Question: This is mostly a follow-up question on a <URL>.
Given that in ggplot2 and grid there are different linetypes and spacings vary between line sizes, what is their relationship?
There are two things I do not quite understand.
1. How is the line size defined? If I were to draw a straight vertical line and substitute it by a rectangle, what should be the width of the rectangle to get the equivalent of the line's size? Especially, how does the lwd = 1 or lwd = 10 I pass to par()/gpar() relate to absolute dimensions (pixels, mm, inches, points)?
The 'gpar()' documentation refers to the 'par()' documentation which states the following:
> The line width, a positive number, defaulting to 1. The interpretation is device-specific, and some devices do not implement line widths less than one.
Which is fair enough but I couldn't really find the necessary device specific documentation for common devices.
1. I think I might assume that the spacings of different linetypes are proportional to their size, but how exactly are the 'dotdash', 'dashed', 'dotted' etc. proportions of dash-length to spacing-length defined?
In the plot below, how can I predict or calculate the dash/spacing lengths in advance?
'''
library(ggplot2)
df <- data.frame(
x = rep(c(0, 1), 4),
y = rep(1:4, each = 2),
size = rep(c(2, 10), each = 4),
linetype = rep(c(2,2,3,3), 2)
)
# The 'I()' function automatically assigns identity scales
ggplot(df, aes(x, y, size = I(size), linetype = I(linetype))) +
geom_line(aes(group = y))
'''

I think this is mostly a documentation question, so I'd be happy if you could point me to the correct pages. Otherwise, an answer to my two questions above or a demonstration thereof would also be nice.
EDIT: ggplot has a variable called '.pt' which they use often to multiply a line size with. That probably means that in grid the linesize is 'something / .pt', but in what units?
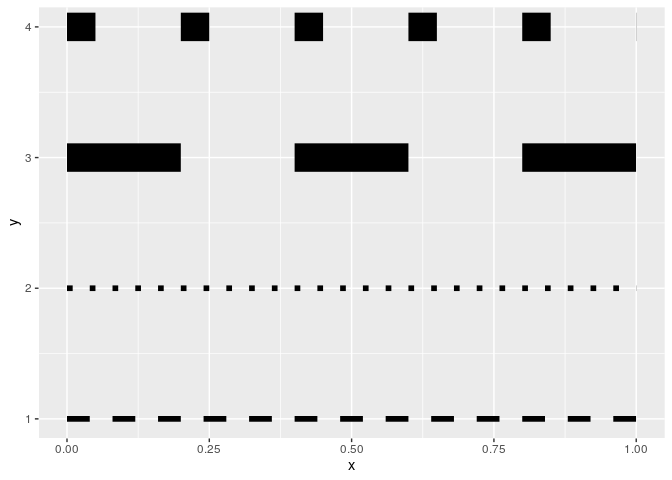
Answer: Another great question Teunbrand. I have a partial answer here which seems to give valid results but feels a bit imprecise.
The obvious way to get conversion between 'lwd' and length units is to measure them programatically. For example, to check the 'lwd' of the 'X11' device, you can do this:
'''
library(grid)
x11()
grid.newpage()
# draw a thick black line that goes right across the page
grid.draw(linesGrob(x = unit(c(-0.1, 1.1), "npc"),
y = unit(c(0.5, 0.5), "npc"),
gp = gpar(lwd = 10)))
# Capture as a bitmap
bmp_line <- dev.capture()
# Work out the thickness of the line in pixels as proportion of page height
lwd_10_prop <- sum(bmp_line != "white")/length(bmp_line)
# Now draw a black rectGrob of known height with lwd of 0 and transparent for completeness
grid.newpage()
grid.draw(rectGrob(width = unit(1.1, "npc"),
height = unit(10, "mm"),
gp = gpar(lwd = 0, col = "#<PHONE>", fill = "black")))
# Capture as a bitmap and measure the width as proportion of device pixels
bmp_rect <- dev.capture()
mm_10_prop <- sum(bmp_rect != "white")/length(bmp_rect)
# Get the ratio of lwd to mm
lwd_as_mm <- lwd_10_prop / mm_10_prop
dev.off()
lwd_as_mm
#> [1] <PHONE>
'''
Which tells us that an 'lwd' of 1 is <PHONE> mm on this device
We can test this by plotting a red rectangle of our calculated width over a green line near the top of our page, then plotting the same green line over the same red rectangle near the bottom of the page. If and only if they are exactly the same width will we have a completely green line and a completely red line on our page:
'''
grid.newpage()
grid.draw(linesGrob(x = unit(c(-0.1, 1.1), "npc"),
y = unit(c(0.75, 0.75), "npc"),
gp = gpar(lwd = 5, col = "green")))
grid.draw(rectGrob(y = unit(0.75, "npc"),
width = unit(1.1, "npc"),
height = unit(5 * lwd_as_mm, "mm"),
gp = gpar(lwd = 0, col = "#<PHONE>", fill = "red")))
grid.draw(rectGrob(y = unit(0.25, "npc"),
width = unit(1.1, "npc"),
height = unit(5 * lwd_as_mm, "mm"),
gp = gpar(lwd = 0, col = "#<PHONE>", fill = "red")))
grid.draw(linesGrob(x = unit(c(-0.1, 1.1), "npc"),
y = unit(c(0.25, 0.25), "npc"),
gp = gpar(lwd = 5, col = "green")))
'''
<URL>
Of course, we can improve precision by increasing the thickness of our lines when measuring how wide they are in pixels.
Although the result is supposed to be device-independent, it's worth noting that in the above example I took the results from the X11 device but plotted them in the rstudio device, so the equivalence seems to hold for both devices.